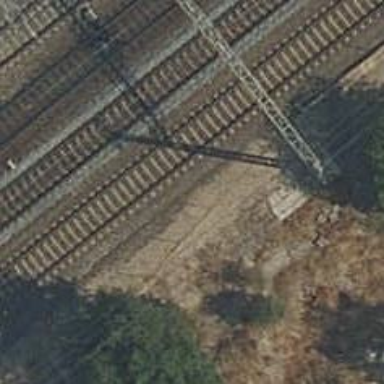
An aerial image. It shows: Railway bridge with electrified contact lines.